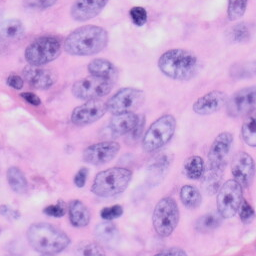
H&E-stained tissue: Skin